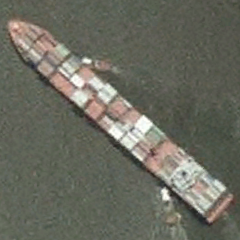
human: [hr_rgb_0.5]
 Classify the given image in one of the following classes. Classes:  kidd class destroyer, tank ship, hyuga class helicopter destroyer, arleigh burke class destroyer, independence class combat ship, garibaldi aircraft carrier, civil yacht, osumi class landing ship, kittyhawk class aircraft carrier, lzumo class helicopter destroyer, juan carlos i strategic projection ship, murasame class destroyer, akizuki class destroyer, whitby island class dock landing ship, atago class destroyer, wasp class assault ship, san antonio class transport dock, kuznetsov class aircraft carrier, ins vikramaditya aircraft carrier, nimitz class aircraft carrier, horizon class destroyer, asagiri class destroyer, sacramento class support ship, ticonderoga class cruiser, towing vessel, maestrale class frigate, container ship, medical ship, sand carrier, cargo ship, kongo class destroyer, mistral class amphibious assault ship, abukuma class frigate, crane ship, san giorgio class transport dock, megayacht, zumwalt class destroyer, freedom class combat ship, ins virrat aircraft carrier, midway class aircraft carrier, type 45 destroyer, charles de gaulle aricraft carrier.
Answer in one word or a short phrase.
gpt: Container ship